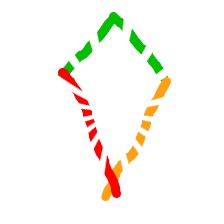
Shape: kite